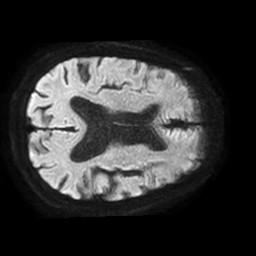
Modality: TRACE
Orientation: axial
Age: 77
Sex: male
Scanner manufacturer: philips
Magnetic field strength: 1.5 T
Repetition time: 3.395 s
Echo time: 0.06922 s